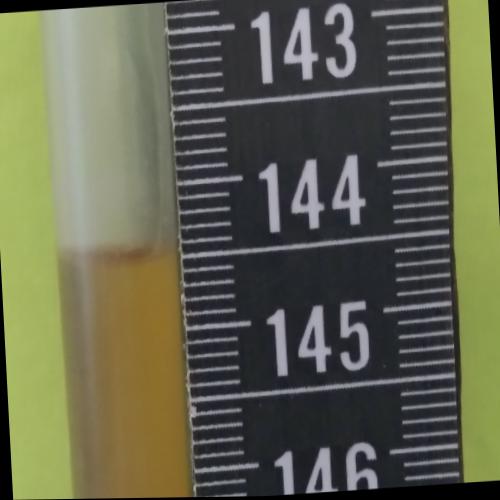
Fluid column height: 144.5 cm